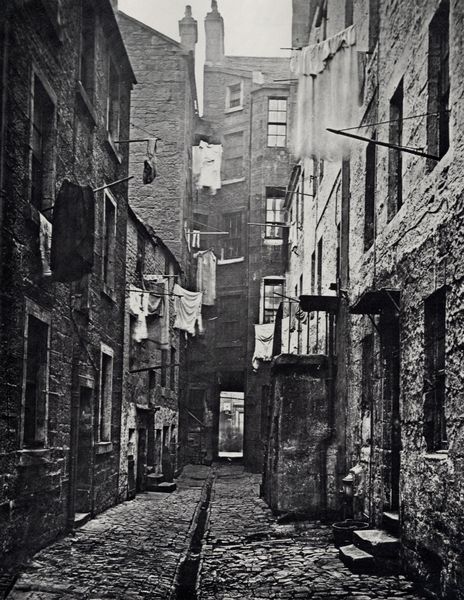
Titel: Nahaufnahme, Nr. 75 High Street
Künstler: Thomas Annan
Institution: unbekannt
Schlagwörter: dunkel, himmel, wasser, weiß, stadt, wäsche, ausschnitt, fenster, grau, jahrhundertwende, lampen, laterne, licht, schwarz, strasse, tür, blick, gebäude, haus, weg, alt, wand, architektur, arm, rahmen, stein, steine, häuser, einsam, kanal, rauch, tücher, kamin, kamine, schornstein, turm, balkon, düster, ansicht, enge, fassade, fassaden, gasse, italien, perspektive, pflaster, trocknen, türen, wäscheleine, leine, dächer, mauer, schornsteine, ziegel, backstein, türe, fahnenmast, treppe, treppen, ausleger, detail, schmal, durchgang, geländer, stufe, stufen, tor, foto, fotografie, photographie, wände, eingang, eingänge, eng, erker, gang, hinterhof, plaster, ärmlich, berlin, stangen, hauswand, türme, schwarz-weiß, asphalt, kopfsteinpflaster, plastersteine, trottoir, zille, topografie, photo, gemäuer, fensterreihen, stäbe, sicht, mauern, treppenhaus, stange, vordach, armut, verloren, fotographie, rinnstein, rinne, verfallen, vergangenheit, haustür, stornstein, winkel, hinteransicht, stadtviertel, hochhaus, feucht, viertel, häuserschlucht, wasserrinne, trist, abfluss, windfang, abflussrinne, ablauf, fotot, schwarzweißfoto, arbeiterviertel, armenviertel, gosse, sackgasse, slum, atget, ghetto, abwasserrinne, eingamg, fplaster, ilot, insalubre, man ray, schnutzig, verschimmelt, wieso "fassaden", hauseingänge, stumm, persperktive, 20er jahre, #fenster, gasse mit wäsche, pflaster mit wasserrinne, hinterhoff, haust+ür